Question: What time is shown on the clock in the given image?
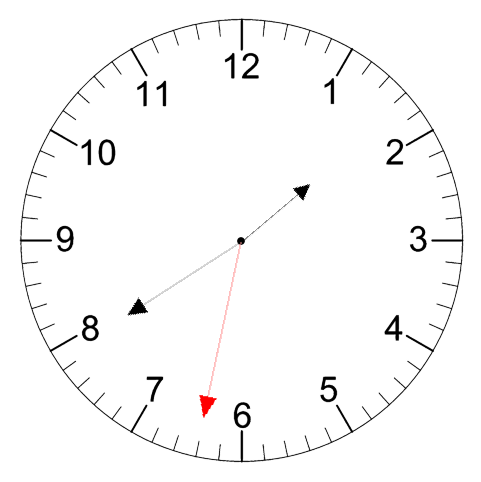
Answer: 01:39:32